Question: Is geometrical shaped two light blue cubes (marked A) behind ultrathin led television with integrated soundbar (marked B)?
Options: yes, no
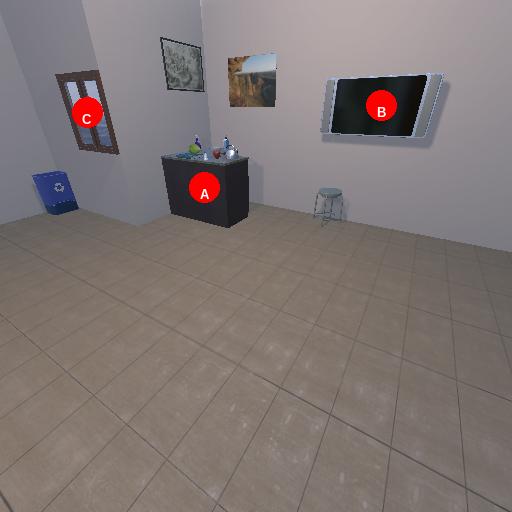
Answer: yes